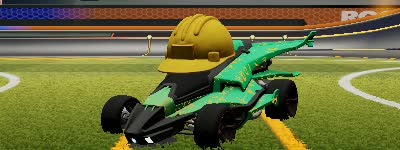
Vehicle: aftershock